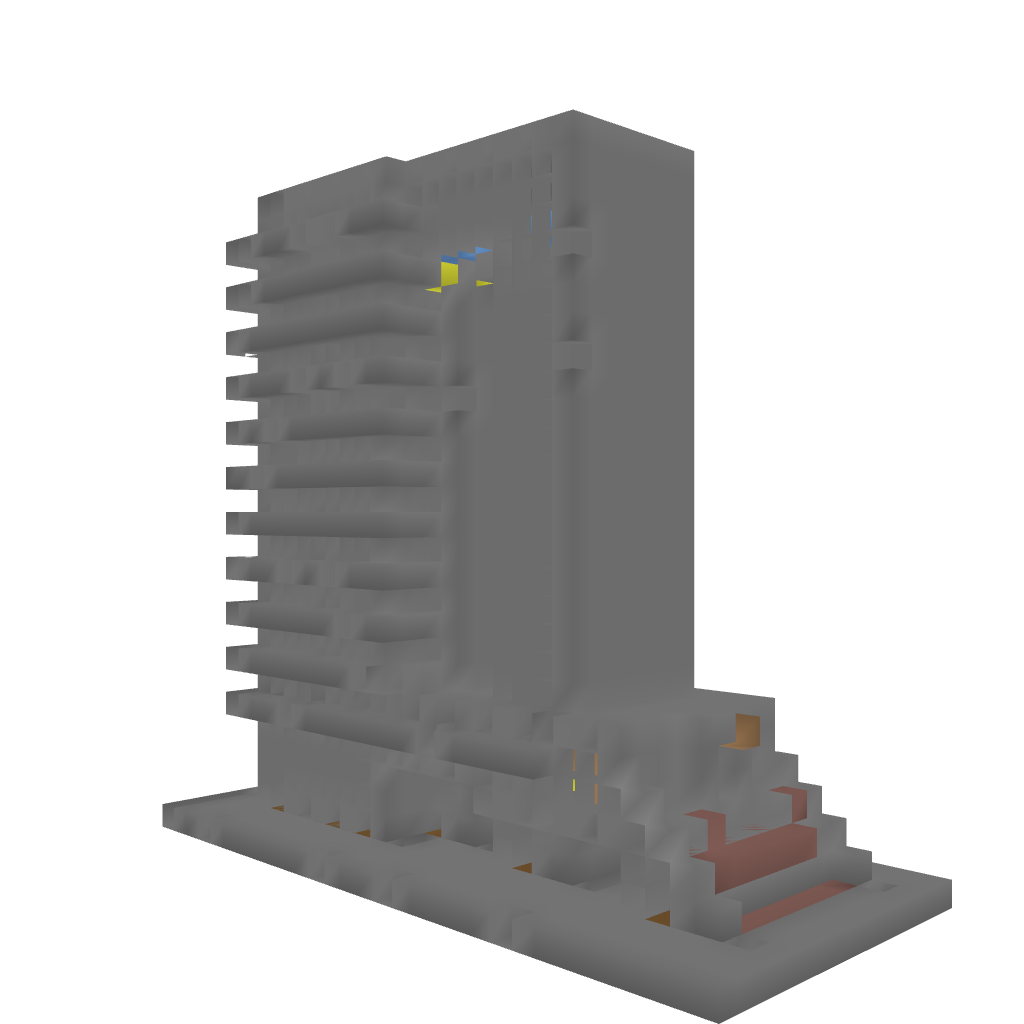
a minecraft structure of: Mr. GnarKill bad low quality